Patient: sex M, age 65
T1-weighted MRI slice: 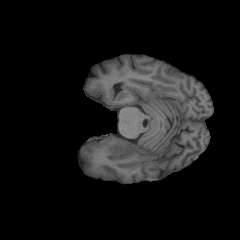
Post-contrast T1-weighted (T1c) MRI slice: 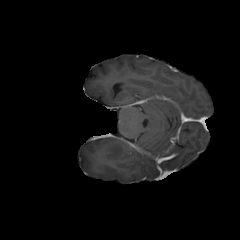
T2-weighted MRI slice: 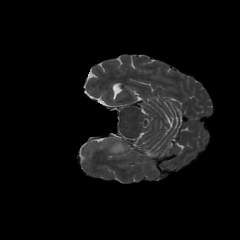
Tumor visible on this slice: yes
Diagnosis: Glioblastoma, IDH-wildtype
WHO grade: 4